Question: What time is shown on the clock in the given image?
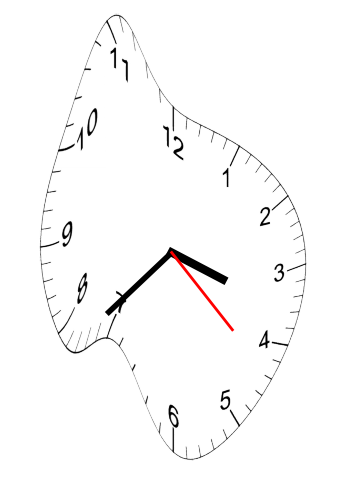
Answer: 03:37:22